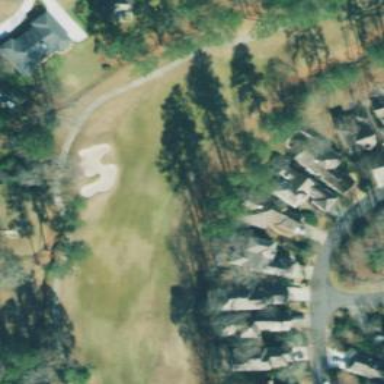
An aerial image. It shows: View of golf hole.